Question: Top option?
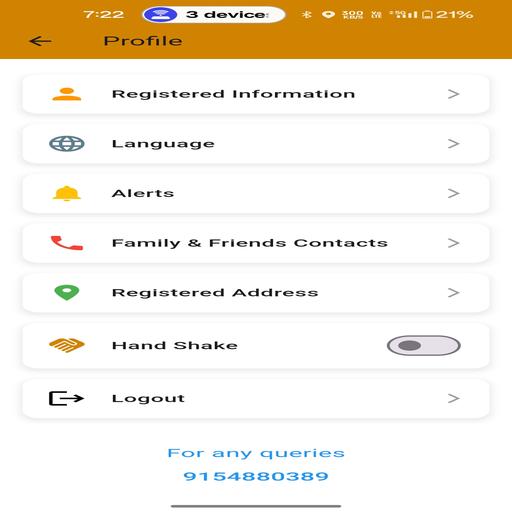
Answer: Registered Information